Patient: sex M, age 74
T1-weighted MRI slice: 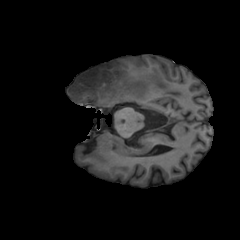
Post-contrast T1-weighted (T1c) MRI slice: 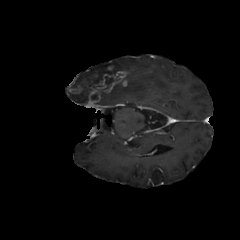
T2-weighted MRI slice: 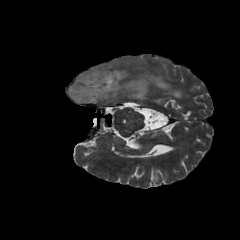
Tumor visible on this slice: yes
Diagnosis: Glioblastoma, IDH-wildtype
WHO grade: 4